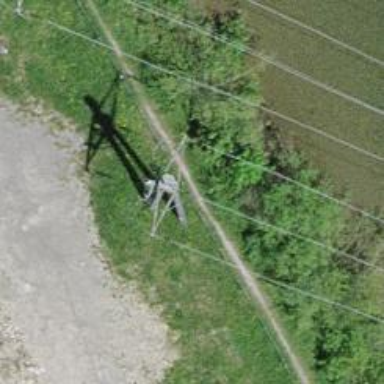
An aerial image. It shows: Power line is depicted.